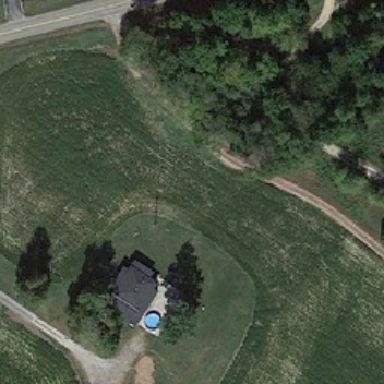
Two wooden buildings are near the meadow and some green trees .